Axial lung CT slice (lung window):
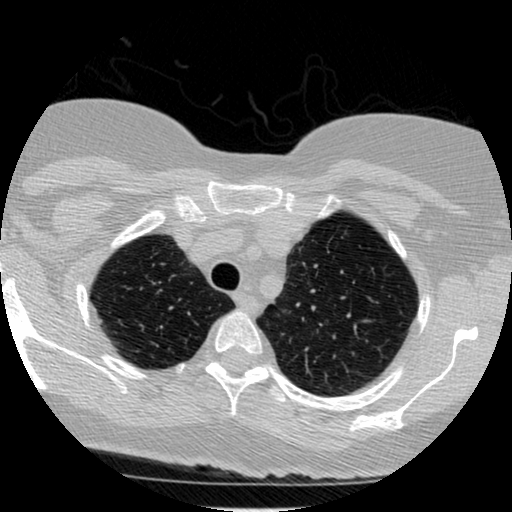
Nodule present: no